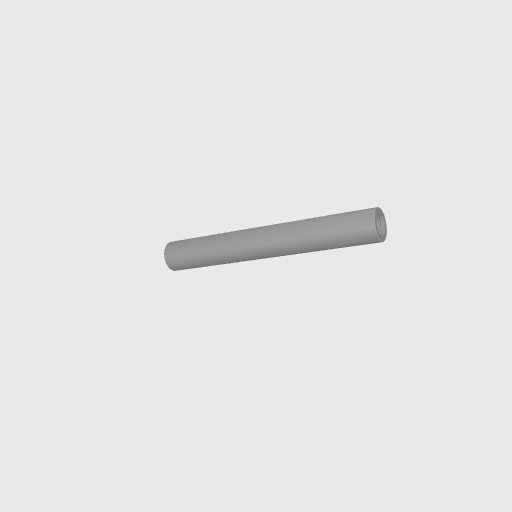
Part: Standoff6OD44